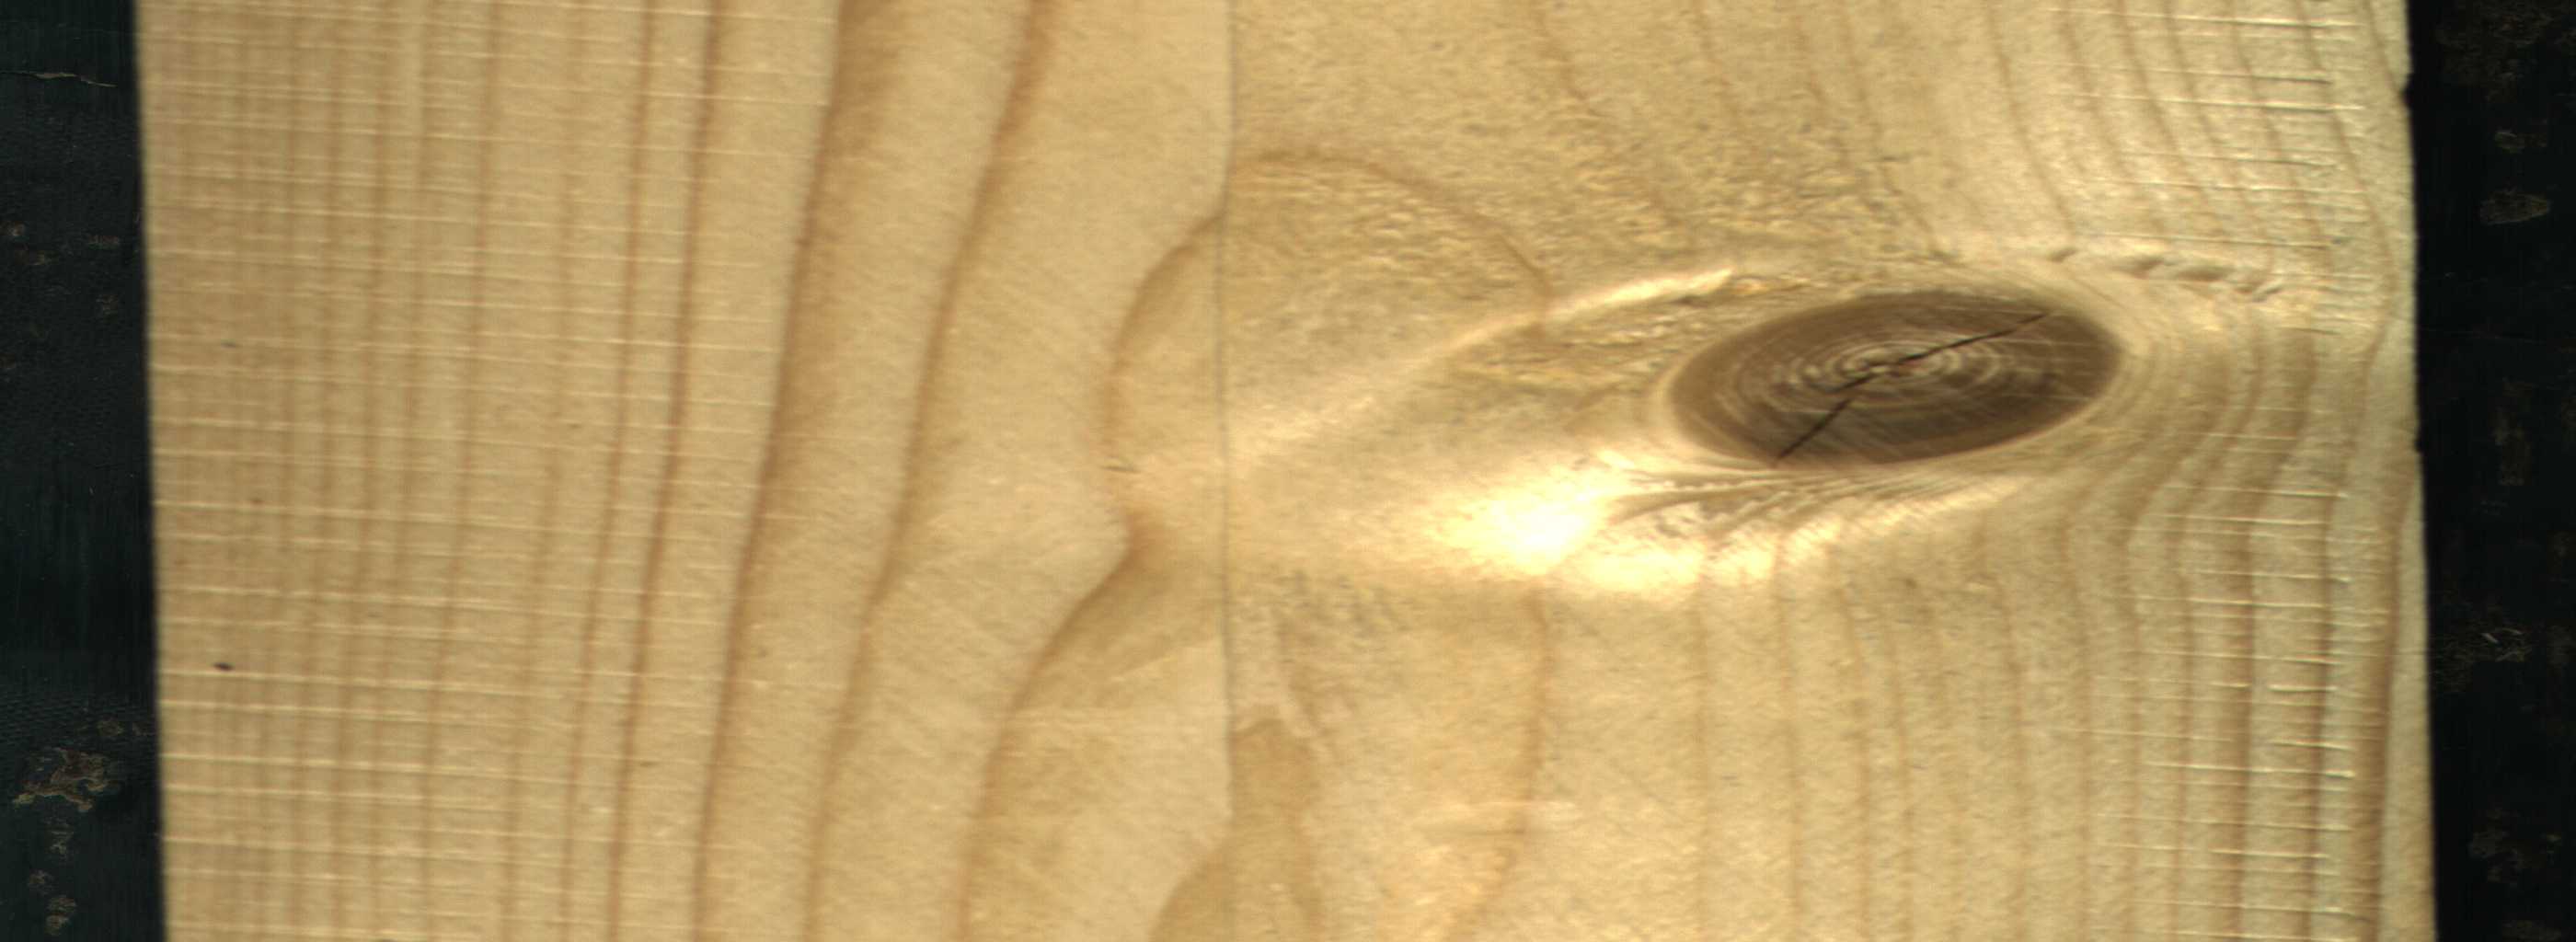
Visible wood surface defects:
knot_with_crack